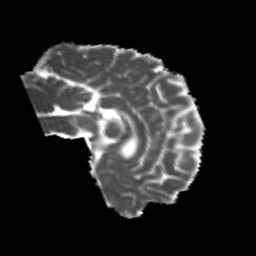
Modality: MD
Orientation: sagittal
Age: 26
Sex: male
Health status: healthy
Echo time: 0.074 s